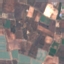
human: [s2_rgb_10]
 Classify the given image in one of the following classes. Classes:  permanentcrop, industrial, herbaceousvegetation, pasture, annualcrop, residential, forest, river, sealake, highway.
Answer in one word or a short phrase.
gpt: PermanentCrop